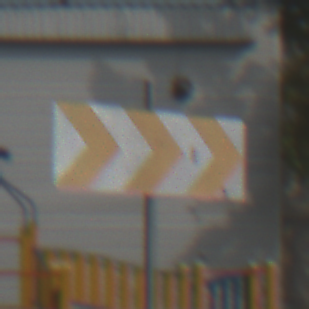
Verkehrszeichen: RichtungstafelnInKurvenGrossLinks
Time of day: MorningAfternoon
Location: Outdoor (Suburban)
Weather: PartlyCloudy
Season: NotSpecified
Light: Natural